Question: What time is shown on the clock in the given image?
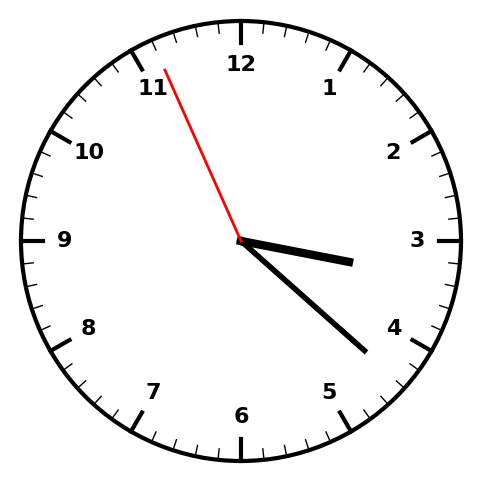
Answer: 03:21:56